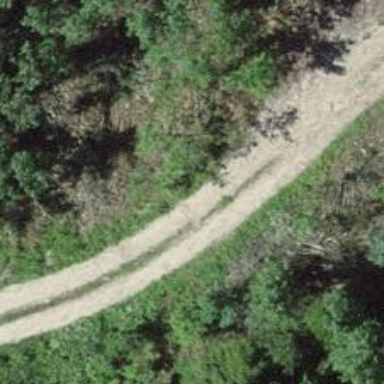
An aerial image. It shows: Gravel track with track type of grade3.